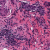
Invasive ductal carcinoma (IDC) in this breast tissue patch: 0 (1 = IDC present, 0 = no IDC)